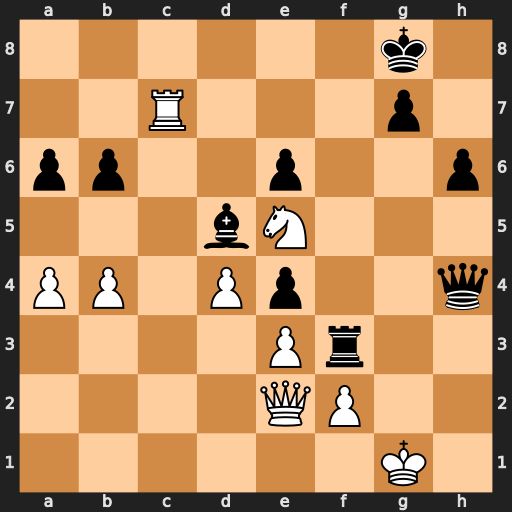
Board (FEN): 6k1/2R3p1/pp2p2p/3bN3/PP1Pp2q/4Pr2/4QP2/6K1
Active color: w
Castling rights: -
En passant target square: -
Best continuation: Rc8+ Kh7 Rh8+ Kxh8 Ng6+ Kh7 Nxh4